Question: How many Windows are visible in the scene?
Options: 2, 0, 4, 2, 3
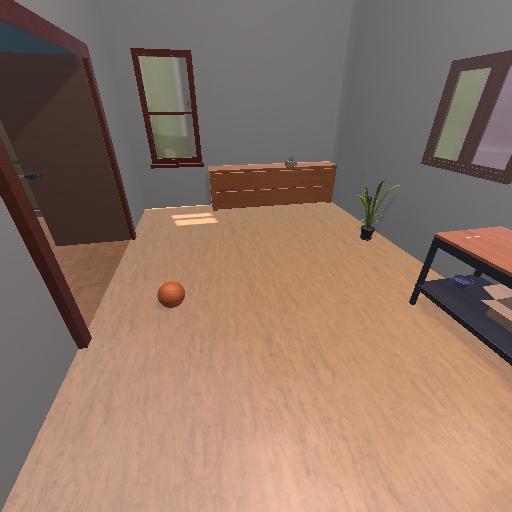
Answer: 2